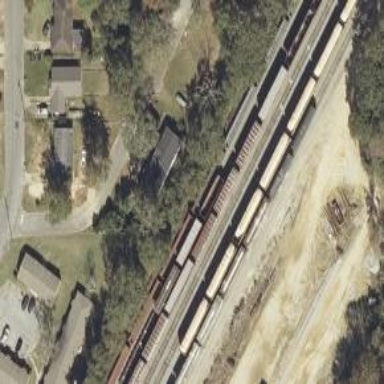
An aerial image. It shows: Manifest railway yard.